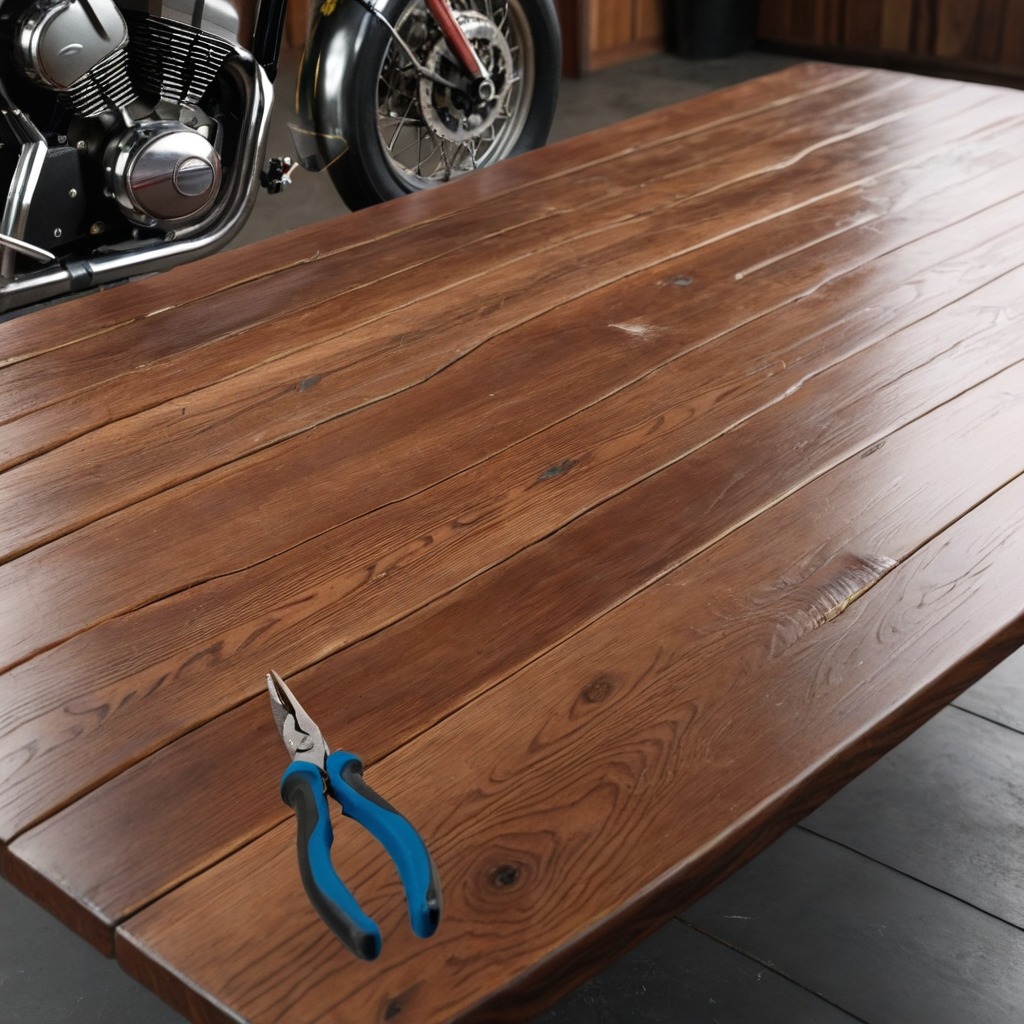
A plier is lying on an oil-spilled wooden table in a vintage motorcycle garage.